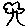
Label: tree